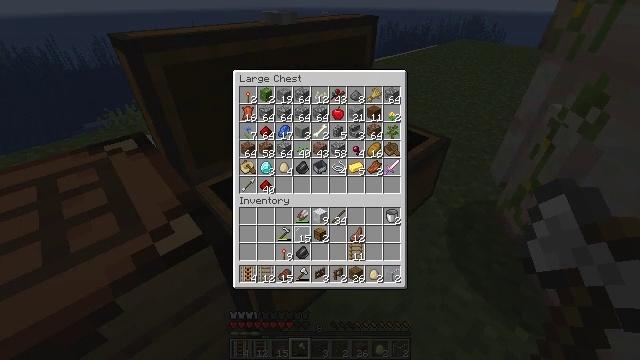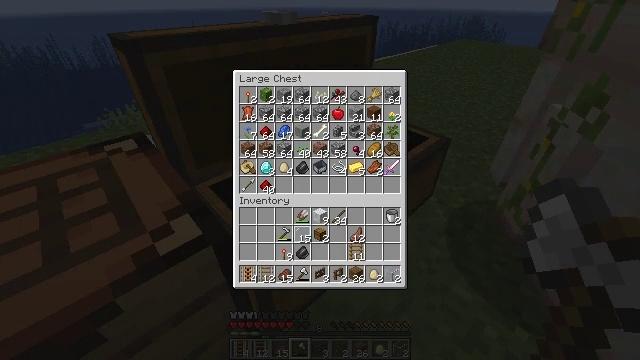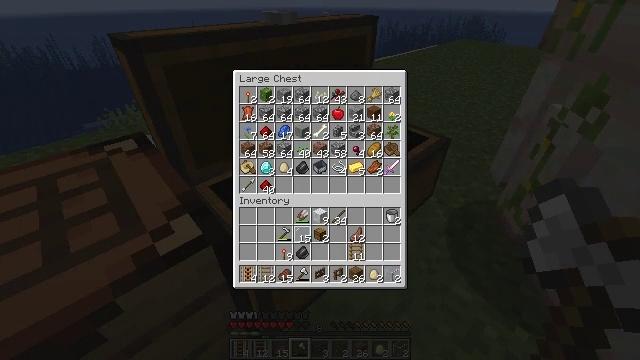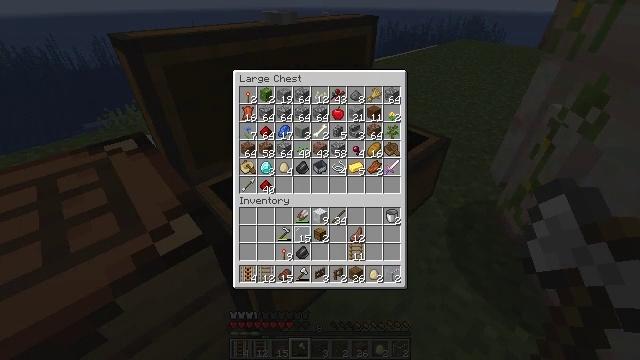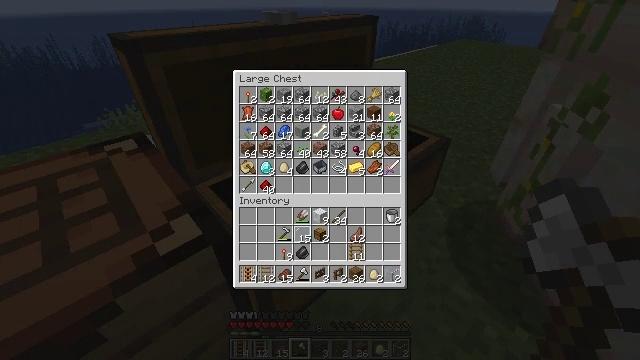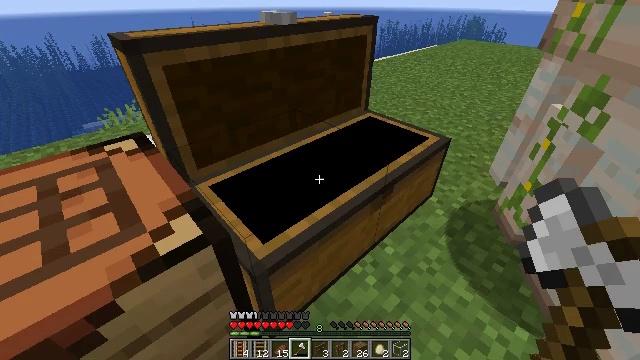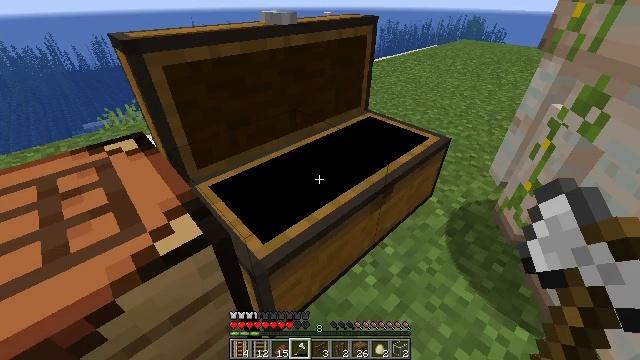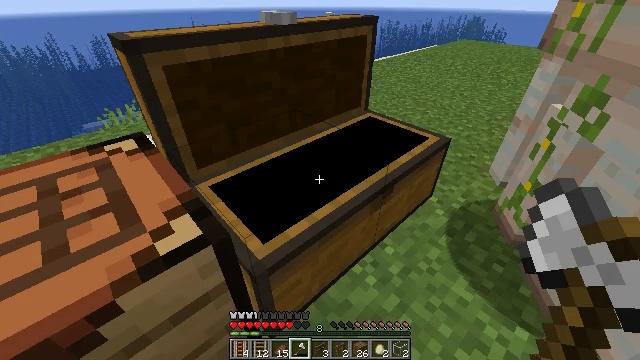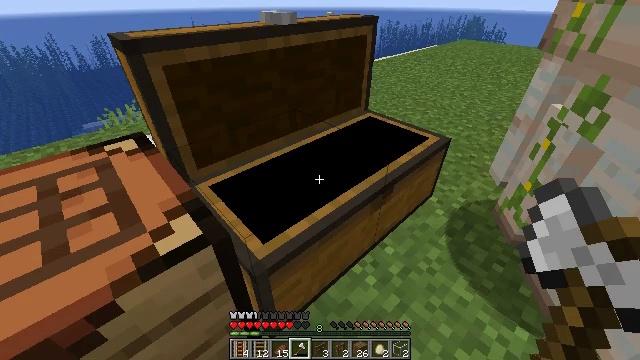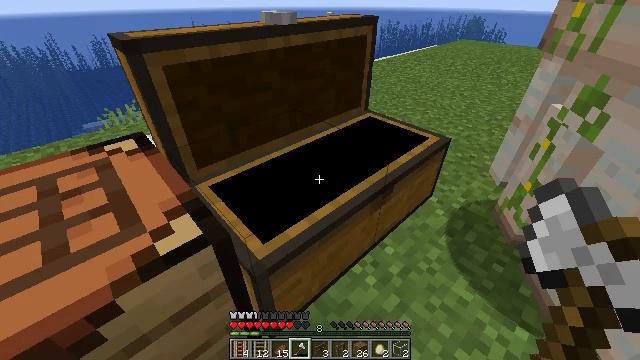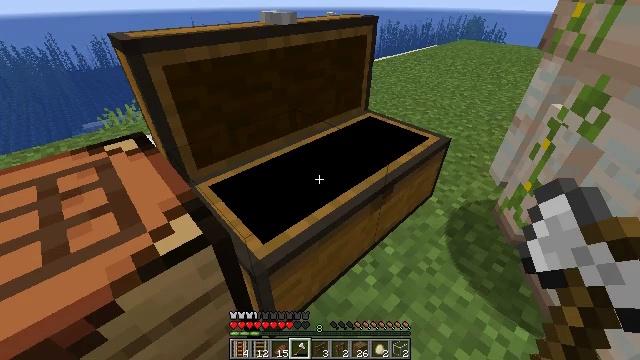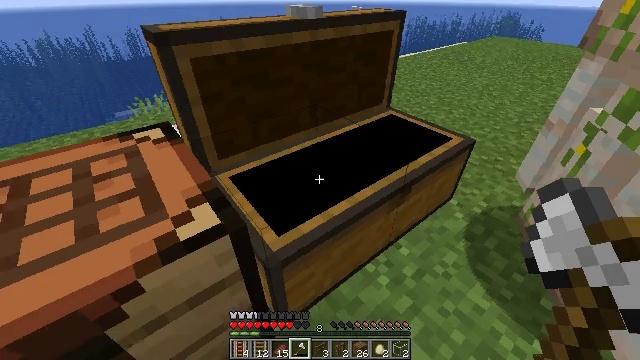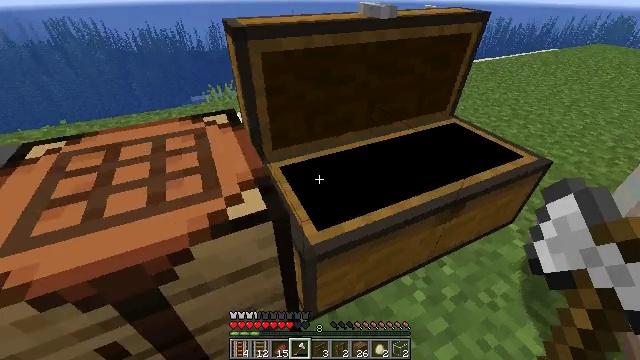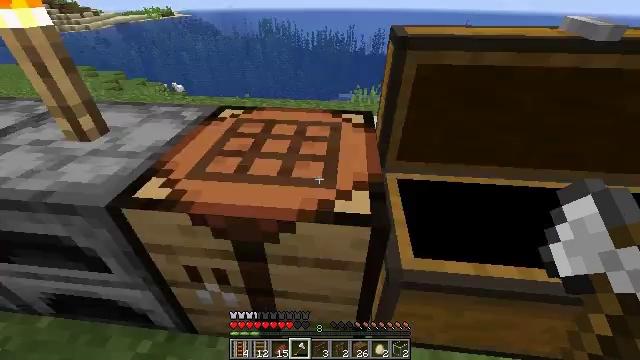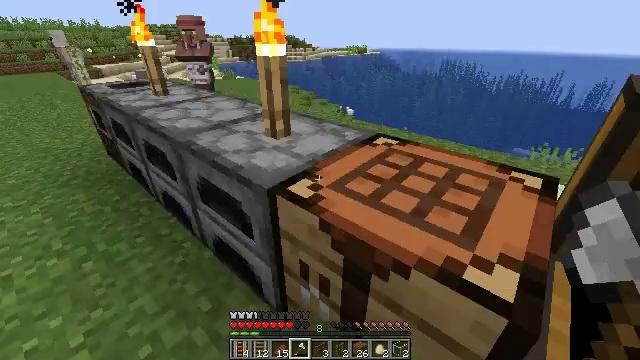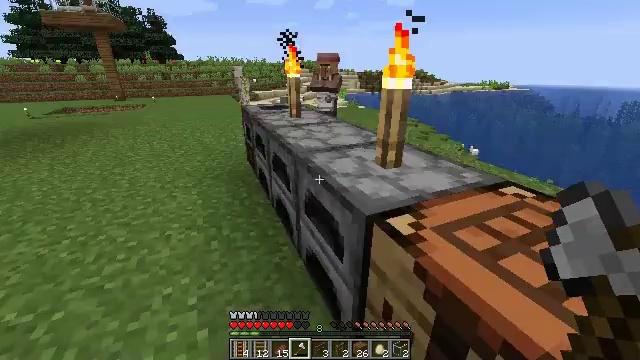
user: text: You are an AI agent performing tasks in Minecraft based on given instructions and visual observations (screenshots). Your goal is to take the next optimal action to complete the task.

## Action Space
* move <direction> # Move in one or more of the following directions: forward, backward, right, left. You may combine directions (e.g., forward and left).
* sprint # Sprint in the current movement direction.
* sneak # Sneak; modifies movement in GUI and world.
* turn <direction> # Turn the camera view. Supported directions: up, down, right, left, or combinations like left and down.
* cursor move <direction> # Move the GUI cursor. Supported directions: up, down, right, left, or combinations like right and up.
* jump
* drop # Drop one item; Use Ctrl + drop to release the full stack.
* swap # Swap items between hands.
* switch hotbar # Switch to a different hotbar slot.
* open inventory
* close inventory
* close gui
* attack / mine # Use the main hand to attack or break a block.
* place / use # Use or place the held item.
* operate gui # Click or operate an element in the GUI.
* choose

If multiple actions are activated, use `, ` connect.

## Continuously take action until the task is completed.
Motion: motion action
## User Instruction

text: Craft the spruce sign.
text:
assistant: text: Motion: no_op
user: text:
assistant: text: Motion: no_op
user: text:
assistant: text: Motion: no_op
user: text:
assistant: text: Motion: no_op
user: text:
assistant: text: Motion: no_op
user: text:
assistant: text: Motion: close gui
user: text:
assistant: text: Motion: no_op
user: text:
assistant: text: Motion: no_op
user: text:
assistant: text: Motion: no_op
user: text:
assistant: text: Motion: no_op
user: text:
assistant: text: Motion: turn left
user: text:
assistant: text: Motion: turn left
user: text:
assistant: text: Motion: turn left and up
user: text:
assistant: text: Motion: turn left and up
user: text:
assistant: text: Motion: turn left and up
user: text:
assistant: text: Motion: turn left and up
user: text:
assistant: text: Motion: move forward, turn left and up
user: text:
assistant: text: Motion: move forward
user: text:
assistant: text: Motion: move forward
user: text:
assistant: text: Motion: move forward
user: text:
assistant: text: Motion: move forward
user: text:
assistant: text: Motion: move forward
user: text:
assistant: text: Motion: move forward, turn left
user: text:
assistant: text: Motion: move forward, sprint, turn left
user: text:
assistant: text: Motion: move forward, sprint, turn left
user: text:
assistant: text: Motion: move forward, sprint, turn left
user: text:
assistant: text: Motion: move forward, turn left
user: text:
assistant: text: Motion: move forward
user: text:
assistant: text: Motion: move forward, sprint
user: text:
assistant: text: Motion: move forward, sprint